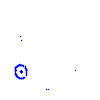
Particle: kaon